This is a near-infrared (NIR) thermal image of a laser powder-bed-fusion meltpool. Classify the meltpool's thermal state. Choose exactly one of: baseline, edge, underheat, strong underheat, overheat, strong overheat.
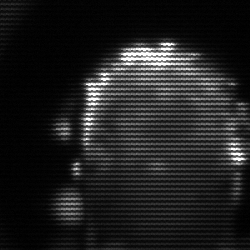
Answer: baseline